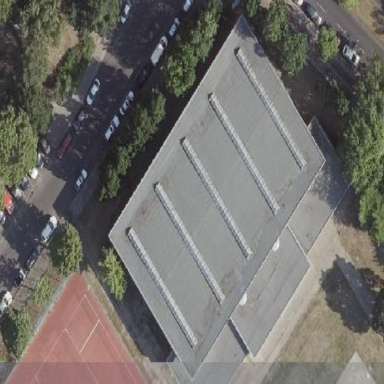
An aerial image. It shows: Sports hall building.